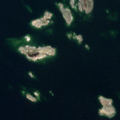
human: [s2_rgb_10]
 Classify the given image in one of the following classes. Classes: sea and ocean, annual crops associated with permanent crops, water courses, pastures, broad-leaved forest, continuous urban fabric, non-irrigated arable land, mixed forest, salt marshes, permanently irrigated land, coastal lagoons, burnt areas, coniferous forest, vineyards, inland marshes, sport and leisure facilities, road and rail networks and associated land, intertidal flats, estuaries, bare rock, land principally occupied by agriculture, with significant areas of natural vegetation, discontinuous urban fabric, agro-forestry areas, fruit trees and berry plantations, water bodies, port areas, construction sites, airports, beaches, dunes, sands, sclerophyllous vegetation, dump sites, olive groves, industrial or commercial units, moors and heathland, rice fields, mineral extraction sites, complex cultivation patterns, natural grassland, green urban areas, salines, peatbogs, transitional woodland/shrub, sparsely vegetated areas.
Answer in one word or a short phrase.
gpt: sea and ocean